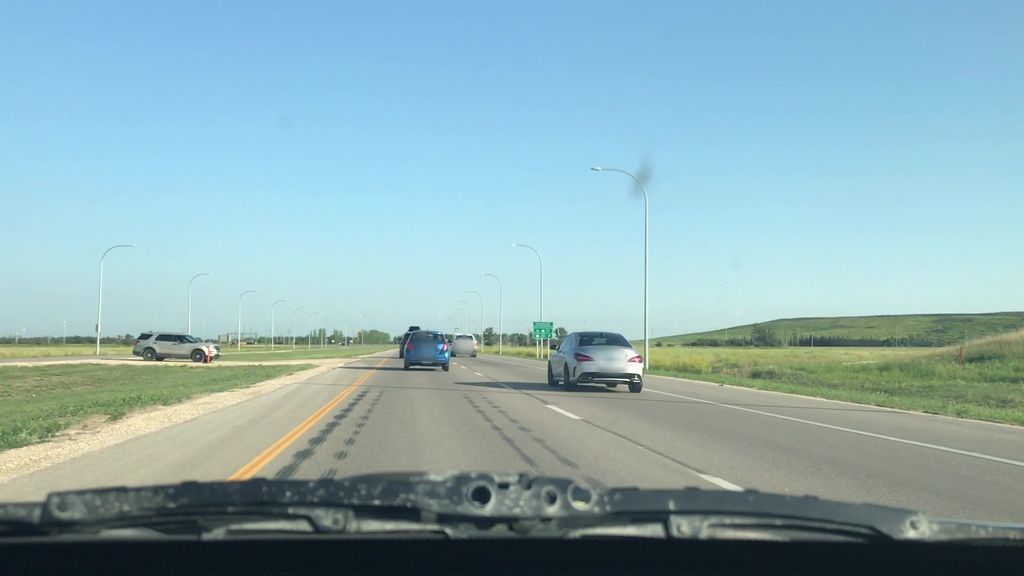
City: winnipeg